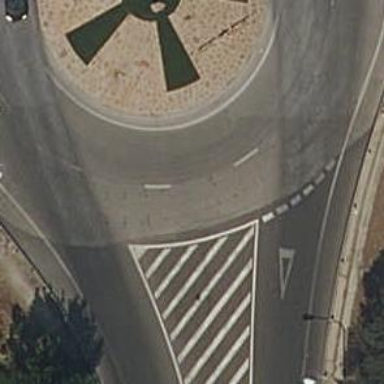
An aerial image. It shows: Tertiary road with asphalt surface leading to roundabout.